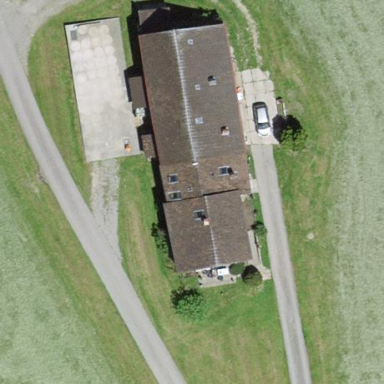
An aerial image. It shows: Farm building.